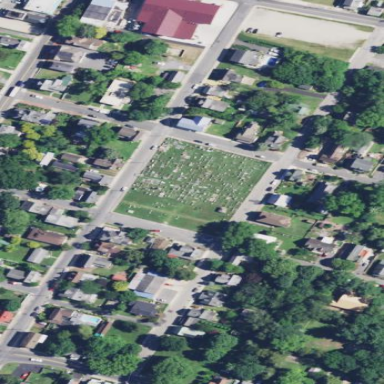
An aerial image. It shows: Cemetery.